Question: Using SQL Server 2012 the following query keeps telling me that the point I'm looking for is not inside the polygon I'm using, when I know it is. Using the same data in QGIS 2.2.0, I clearly see the point is inside the polygon (screenshot).
'''
DECLARE @polygon GEOGRAPHY = GEOGRAPHY::STPolyFromText('POLYGON ((-111.<PHONE> 33.966142265597391, -110.9124755859375 33.472690192666633, -110.94268798828125 32.983324091837417, -111.7364501953125 32.680996432581921, -112.587890625 32.731840896865656, -113.0657958984375 33.307577130152978, -112.9010009765625 33.811102288647007, -112.32147216796875 34.1890858311723, -<PHONE> 34.129994745824717, -111.<PHONE> 33.966142265597391))', 4326);
DECLARE @point GEOGRAPHY = GEOGRAPHY::STPointFromText('POINT (-<PHONE> 33.<PHONE>)', 4326);
SELECT @point.STIsValid() AS [PointIsValid], --True
@polygon.STIsValid() AS [PolygonIsValid], --True
@point.STWithin(@polygon) AS [PointWithinPolygon], --False
@point.STIntersects(@polygon) AS [PointIntersectsPolygon], --False
@polygon.STContains(@point) AS [PolygonContainsPoint]; --False
'''
What do I need to do make the query tell me the point is in the polygon? I've seen some search results talk about "direction", but I have no idea how to specify it. The coordinates are captured from the Google Maps JavaScript API and persisted to the database using Entity Framework 6.1.

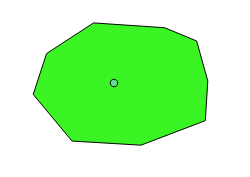
Answer: I think you have a <URL>. You need to reverse the order of the polygon:
'''
using Microsoft.SqlServer.Types;
using System;
using System.Collections.Generic;
using System.Data.Spatial;
using System.Data.SqlTypes;
namespace SomeNamespace
{
public static class DbGeographyHelper
{
// 4326 is most common coordinate system used by GPS/Maps
// 4326 format puts LONGITUDE first then LATITUDE
private static int _coordinateSystem = 4326;
public static DbGeography CreatePolygon(string wktString)
{
// create polygon is same order as wktString
var sqlGeography = SqlGeography
.STGeomFromText(new SqlChars(wktString), _coordinateSystem)
.MakeValid();
// create the polygon in the reverse order
var invertedSqlGeography = sqlGeography.ReorientObject();
// which ever one is big is probably not the one you want
if (sqlGeography.STArea() > invertedSqlGeography.STArea())
{
sqlGeography = invertedSqlGeography;
}
return DbSpatialServices.Default.GeographyFromProviderValue(sqlGeography);
}
}
}
'''